Question: This problem is easy in java . As + operator is overloaded for strings .We can do
'''
class Float2String
{
public static void main(String[] args)
{
float f=7.64f;
String result;
result=""+f;
System.out.println(result);
}
}
'''
But in c as i try to do so ..
'''
int main()
{
float f =2.44;
int i, j = 0;
i = (int) f;
f = f - i;
while(f > 0) {
f *= 10;
j = (j*10) + (int) f;
f = f - (int) f;
}
//now make itoa() to convert i and j to strings .
return 0;
}
'''
Here problem is that floating point error begin to sneak into as while loop goes and j is left with incorrect decimal part .
for example in above case value of f varies like

So how to do this problem in c or C++ .
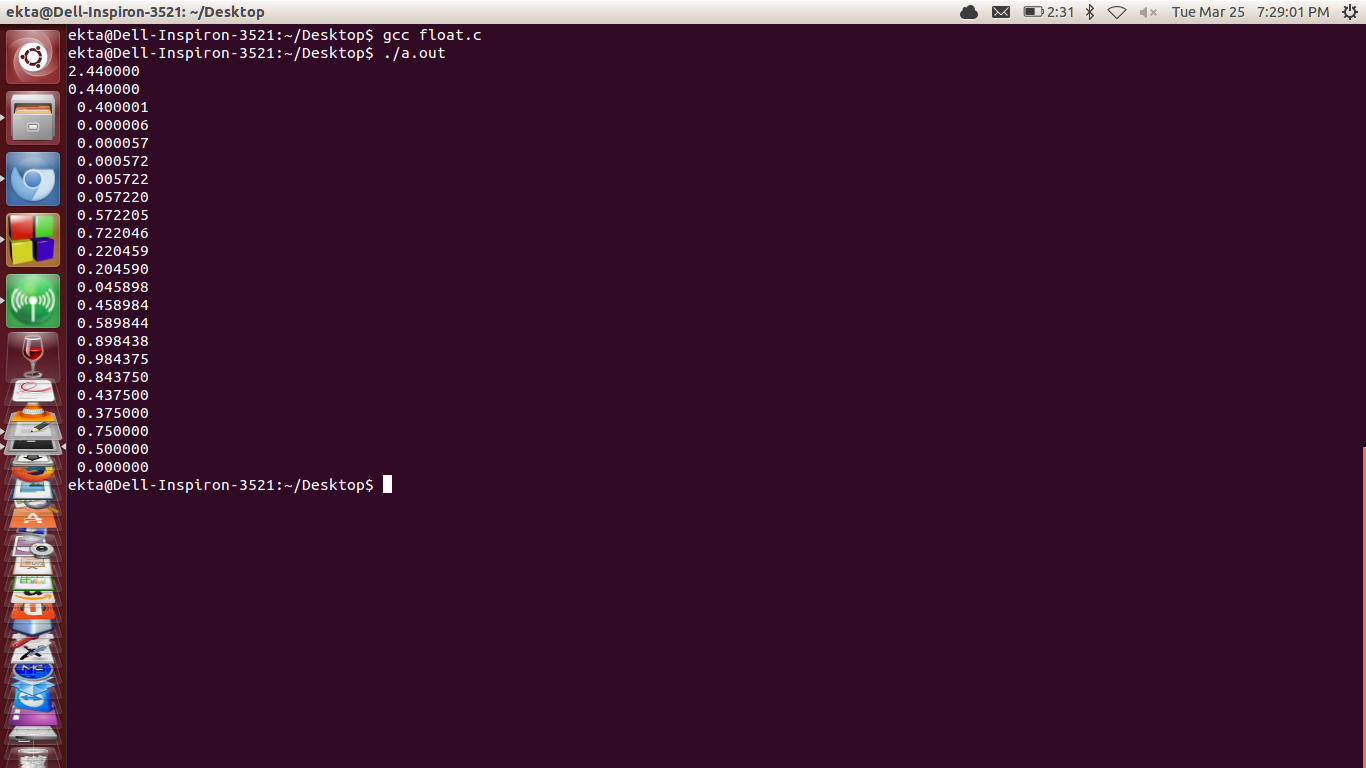
Answer: The sudden jump to an entirely wrong value is caused by 'j' overflowing its 'int'. You could use an 'unsigned long'.
Thel loop will probably not reach 0 however, due to the fact, that floating point numbers are just an approximations of a sum of (negative) powers of 2. Such sums will not decrease when multiplying by 10 and then subtracting the integer part.
The best way would be having a fixed number of digits, multiplying with 10 and then chopping trailing zeroes.